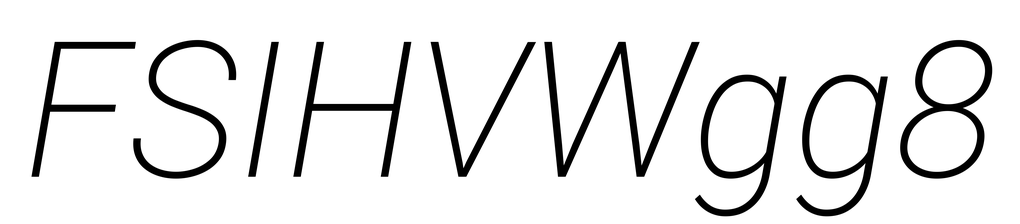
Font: Roboto-Italic_ExtraLight_Italic